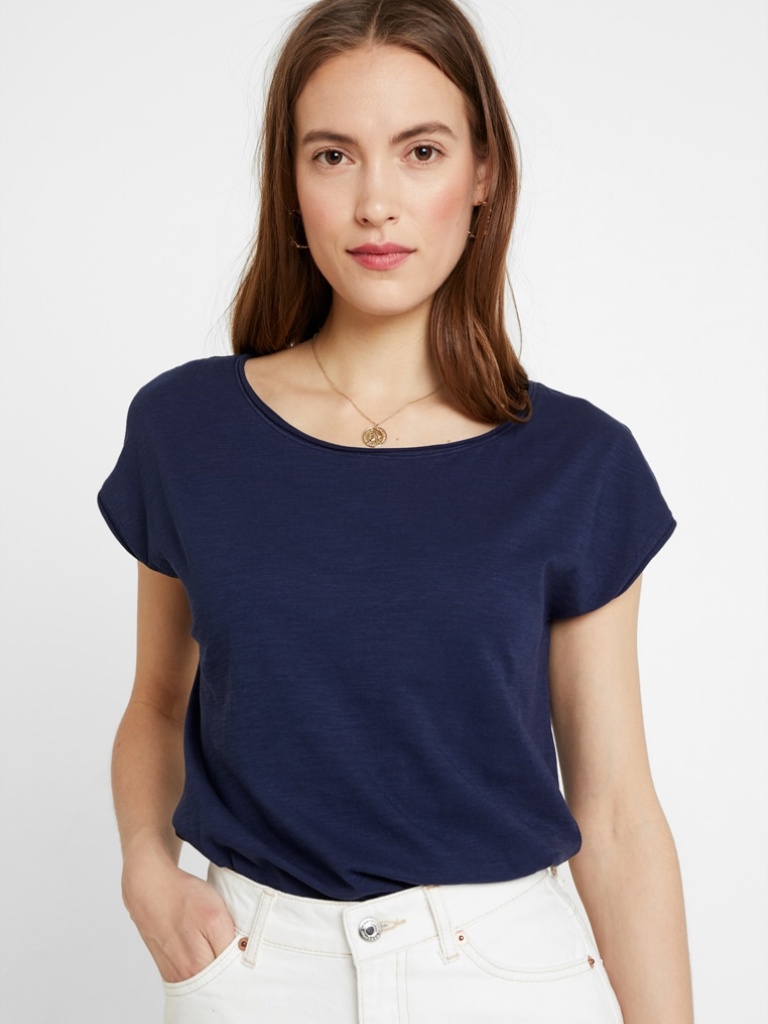
cotton relaxed short sleeve hip length French Tucked crew t-shirt